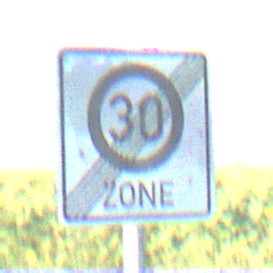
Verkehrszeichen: EndeZone30
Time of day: MorningAfternoon
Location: Outdoor (RoadRail)
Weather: Clear
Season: NotSpecified
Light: Natural